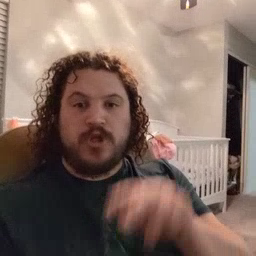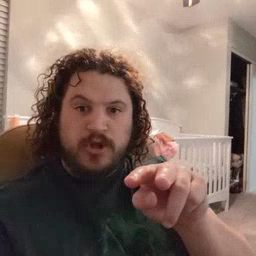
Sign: look